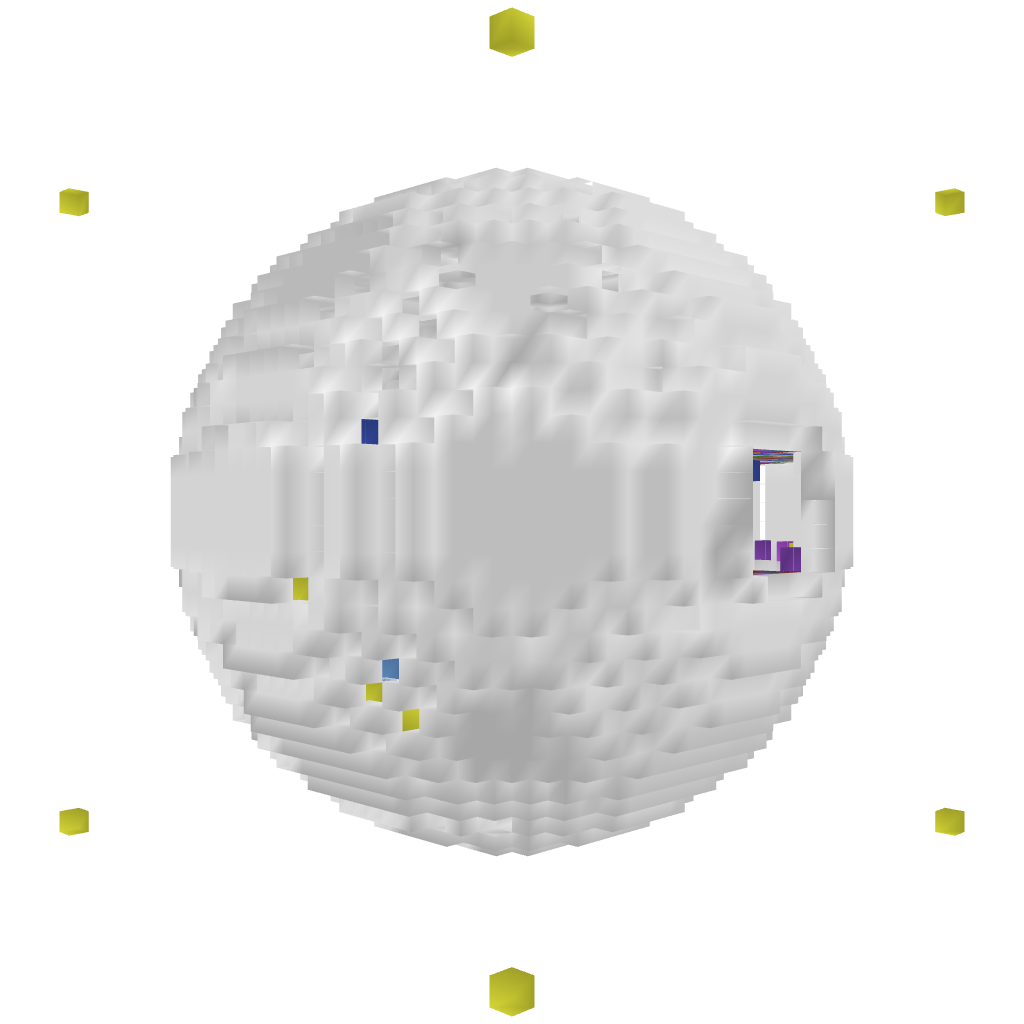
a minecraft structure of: PVP Play Arena good quality